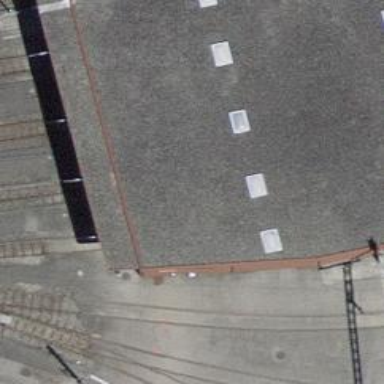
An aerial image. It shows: Narrow-gauge railway with one track passing through service yard. The railway is electrified with contact line.